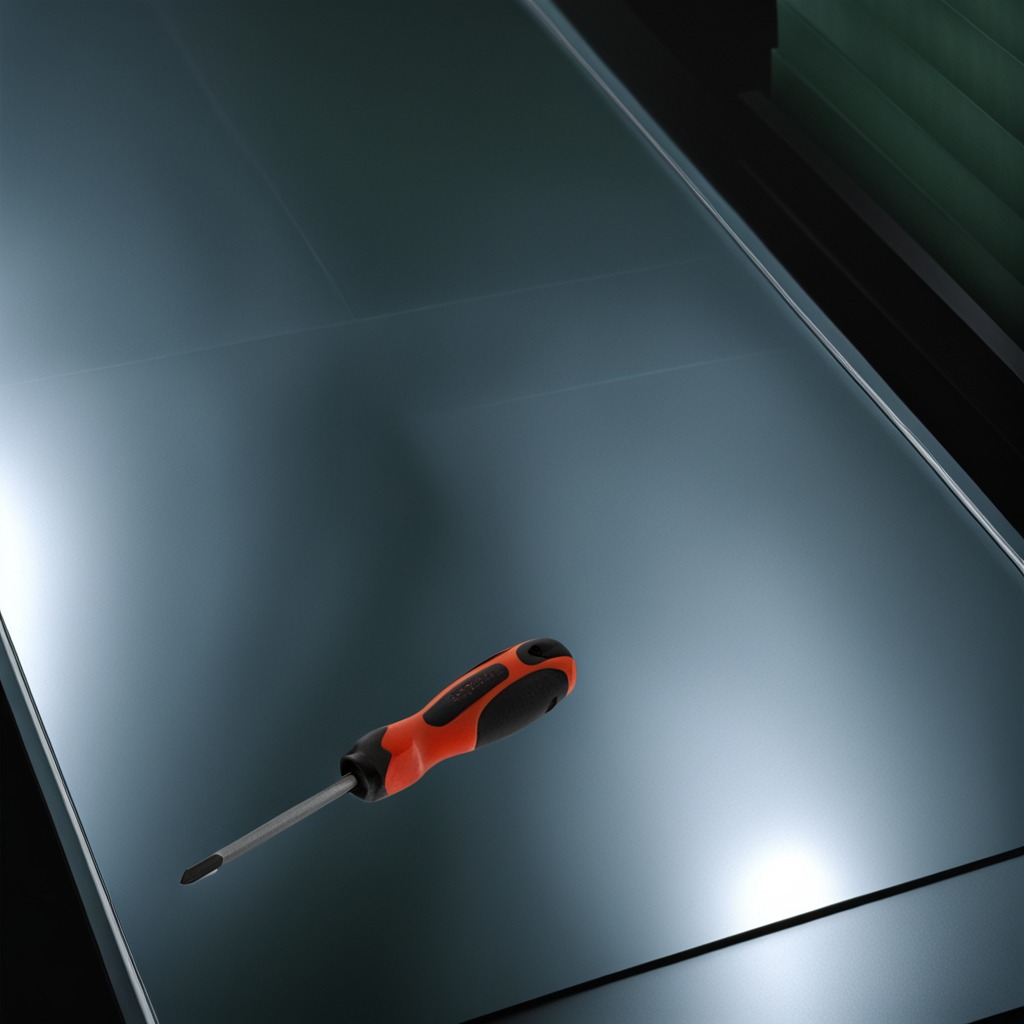
A screwdriver is lying on a clean empty table in a railway signal maintenance room lit by harsh overhead fluorescents photorealistic surface textures crisp shadows high dynamic range